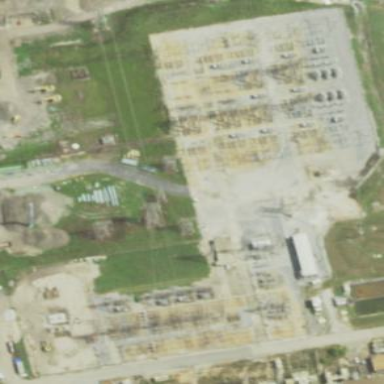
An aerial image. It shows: Outdoor power substation surrounded by fence. This substation operates at the transmission level.